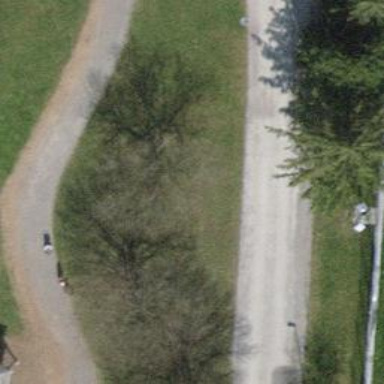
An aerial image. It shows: Bench for seating.